Field crop: maize
Growth stage: 2
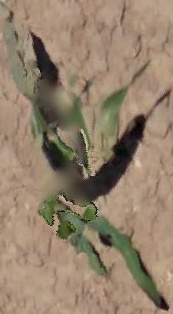
Species: maize